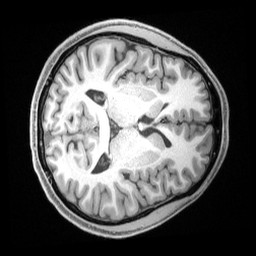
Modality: T1w
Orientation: axial
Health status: healthy
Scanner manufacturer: siemens
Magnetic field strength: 3 T
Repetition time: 2.4 s
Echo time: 0.00222 s